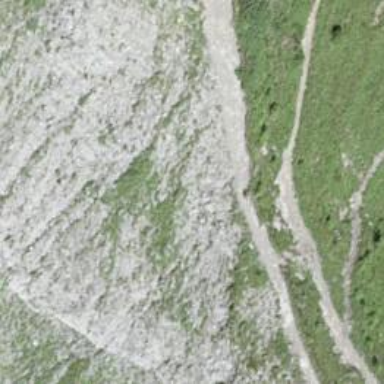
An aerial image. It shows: Path on the ground.